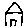
Label: house